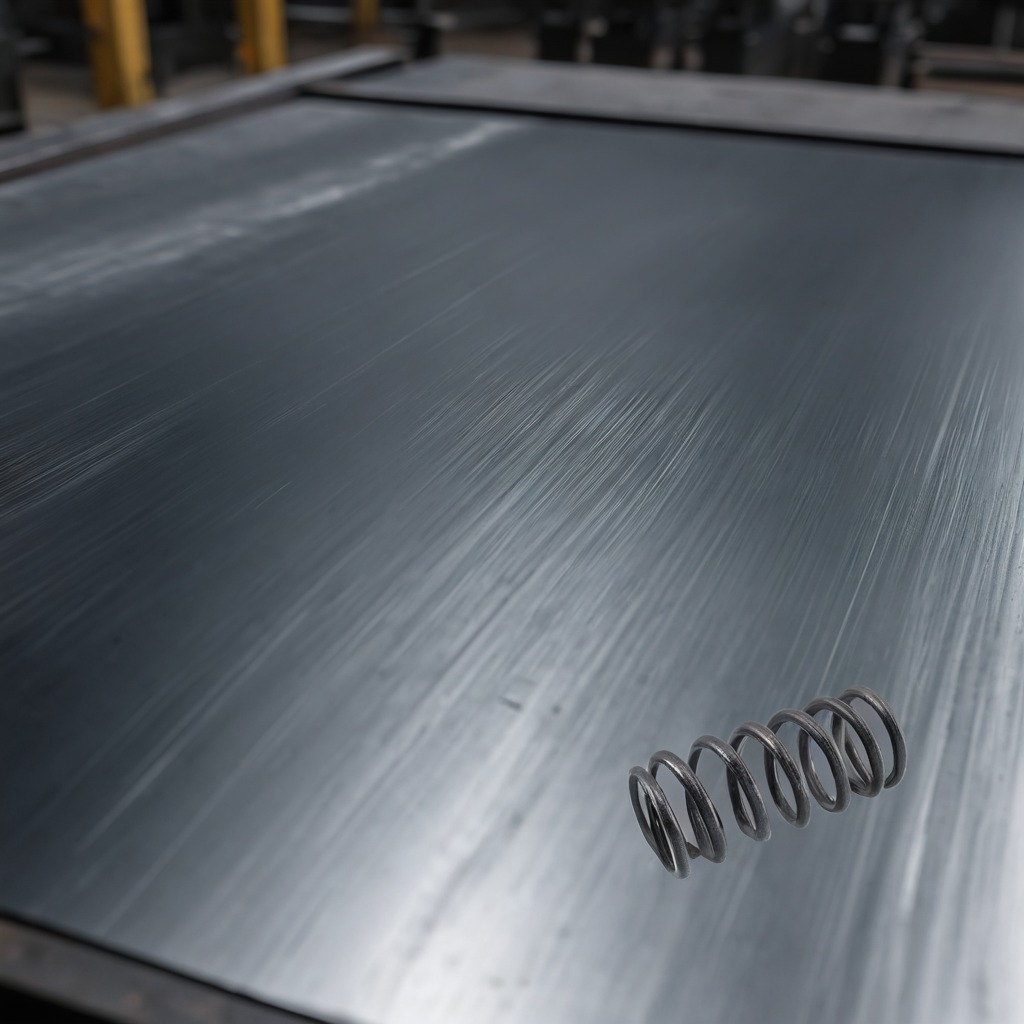
A coiled metal spring is lying on a cold steel table in a mining workshop.